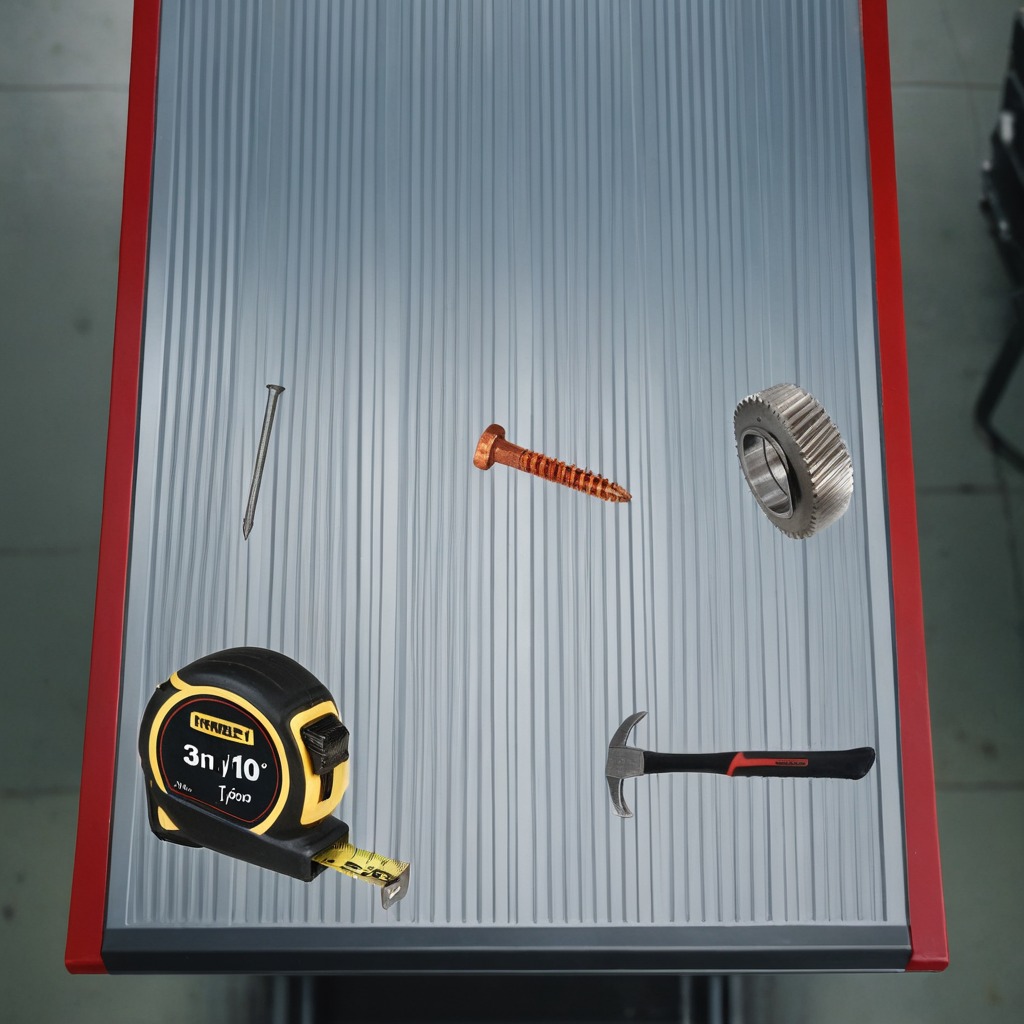
A gear with teeth, a measuring tape, a hammer, an iron nail, and a metal machine screw are lying on the toolbox surface.